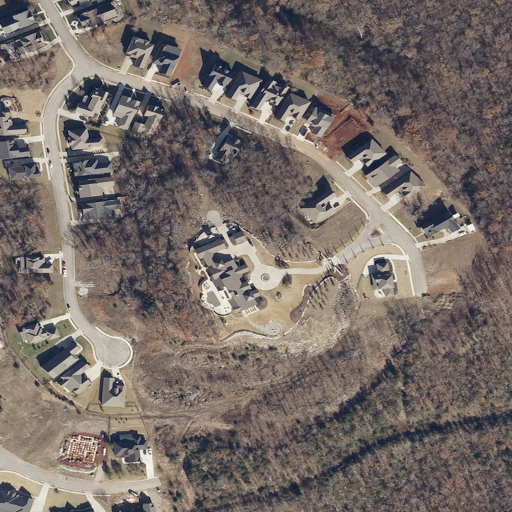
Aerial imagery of mountain in Alabama named Panther Knob containing open development, deciduous forest, low intensity development, medium intensity development, high intensity development, barren land, and mixed forest